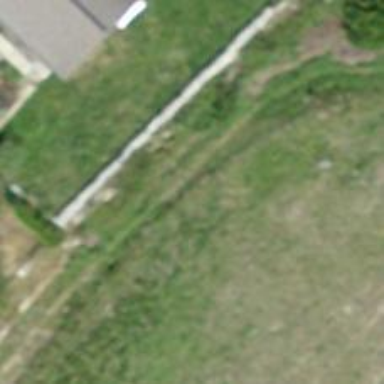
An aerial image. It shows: Unpaved path.